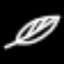
Label: leaf